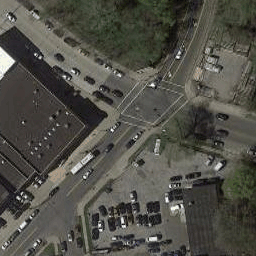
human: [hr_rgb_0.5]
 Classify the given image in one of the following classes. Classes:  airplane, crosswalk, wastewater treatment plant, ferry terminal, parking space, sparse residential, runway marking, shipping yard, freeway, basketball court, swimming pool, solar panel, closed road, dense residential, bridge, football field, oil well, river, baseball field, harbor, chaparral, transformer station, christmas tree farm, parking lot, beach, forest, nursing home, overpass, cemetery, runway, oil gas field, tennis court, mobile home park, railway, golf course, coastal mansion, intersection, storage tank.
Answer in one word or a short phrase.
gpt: intersection